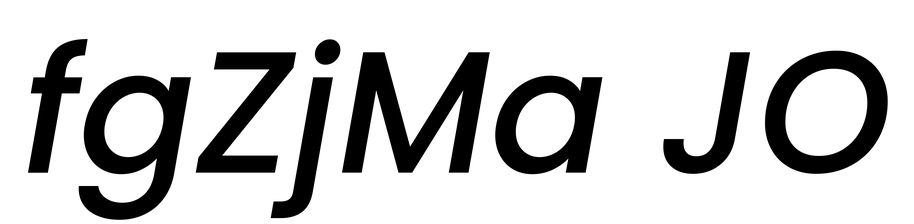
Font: Poppins-MediumItalic